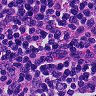
Metastatic tissue present: no